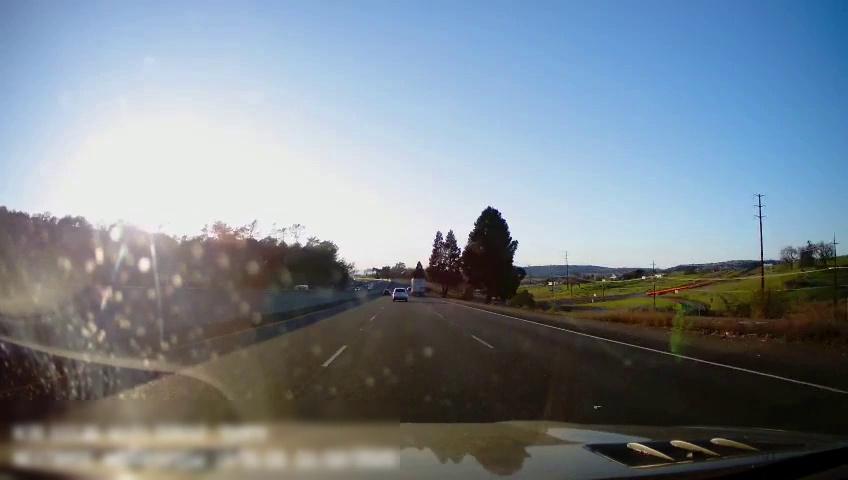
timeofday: Day
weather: Sunny
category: Drivable Space
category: Drivable Space
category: Vehicles | Other LV
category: Vehicles | SUV
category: Vehicles | Other LV
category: Lanes | Current Lane
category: Lanes | Current Lane
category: Lanes | Alternate Lane
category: Lanes | Alternate Lane